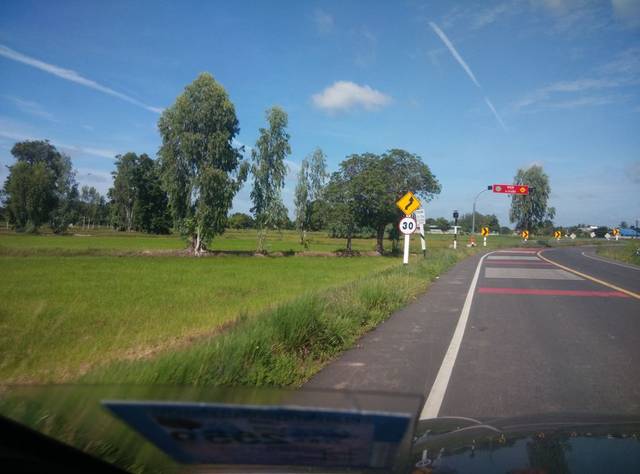
Region: Thailand
Coordinates: 15.125, 104.186